Interaction volume radius: 5 \u00c5
Interaction volume height: 10 \u00c5
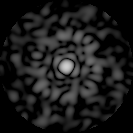
Disorder parameter: 0.8644